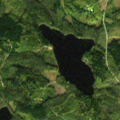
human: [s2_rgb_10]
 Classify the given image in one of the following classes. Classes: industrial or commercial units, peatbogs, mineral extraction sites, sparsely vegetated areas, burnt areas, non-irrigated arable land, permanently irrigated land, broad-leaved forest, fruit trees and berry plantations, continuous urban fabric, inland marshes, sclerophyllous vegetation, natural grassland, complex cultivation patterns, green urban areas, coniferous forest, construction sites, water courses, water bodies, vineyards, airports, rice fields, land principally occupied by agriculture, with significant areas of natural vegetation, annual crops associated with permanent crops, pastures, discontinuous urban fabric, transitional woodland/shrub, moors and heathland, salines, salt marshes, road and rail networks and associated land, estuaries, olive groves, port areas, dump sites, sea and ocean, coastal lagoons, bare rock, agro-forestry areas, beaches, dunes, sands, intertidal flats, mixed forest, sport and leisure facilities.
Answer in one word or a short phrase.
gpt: coniferous forest, mixed forest, transitional woodland/shrub, water bodies